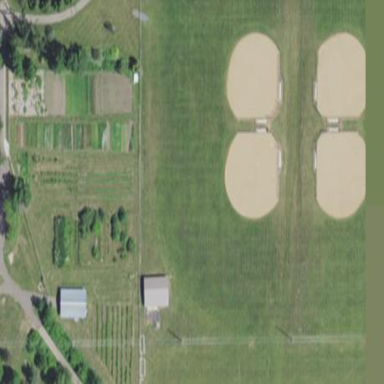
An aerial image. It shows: Baseball pitch for leisure and sports activities.